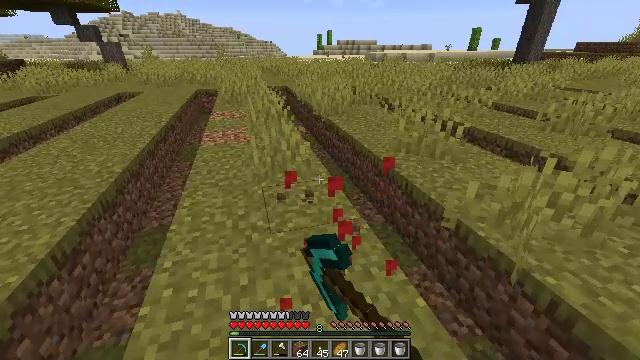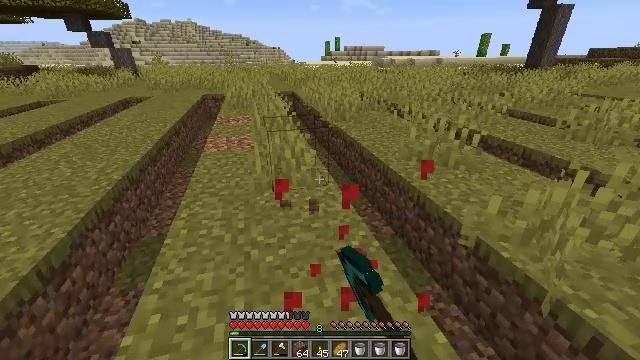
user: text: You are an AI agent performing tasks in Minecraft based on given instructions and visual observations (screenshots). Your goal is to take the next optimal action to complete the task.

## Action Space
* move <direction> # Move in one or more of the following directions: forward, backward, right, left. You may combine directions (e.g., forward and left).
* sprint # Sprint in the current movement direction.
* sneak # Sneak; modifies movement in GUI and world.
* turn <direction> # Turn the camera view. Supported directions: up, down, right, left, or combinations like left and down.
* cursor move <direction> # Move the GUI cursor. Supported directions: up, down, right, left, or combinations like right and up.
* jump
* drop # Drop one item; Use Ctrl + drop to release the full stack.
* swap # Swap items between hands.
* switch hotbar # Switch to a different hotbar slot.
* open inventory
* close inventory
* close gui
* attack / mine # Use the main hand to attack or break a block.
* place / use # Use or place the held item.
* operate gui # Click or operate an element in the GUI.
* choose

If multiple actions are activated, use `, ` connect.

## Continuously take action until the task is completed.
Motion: motion action
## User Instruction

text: Mine the poppy flower.
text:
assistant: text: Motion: move forward, turn left, attack / mine
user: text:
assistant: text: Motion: attack / mine